Interaction volume radius: 5 \u00c5
Interaction volume height: 10 \u00c5
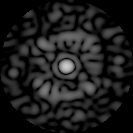
Disorder parameter: 0.7811